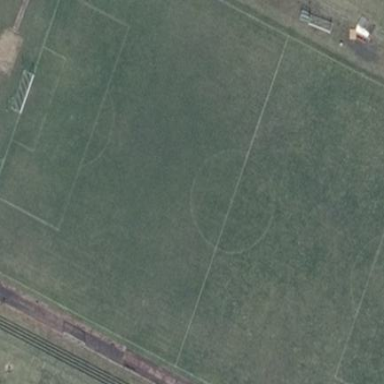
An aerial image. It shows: Grass pitch designated for soccer.